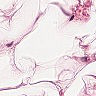
Metastatic tissue present: no